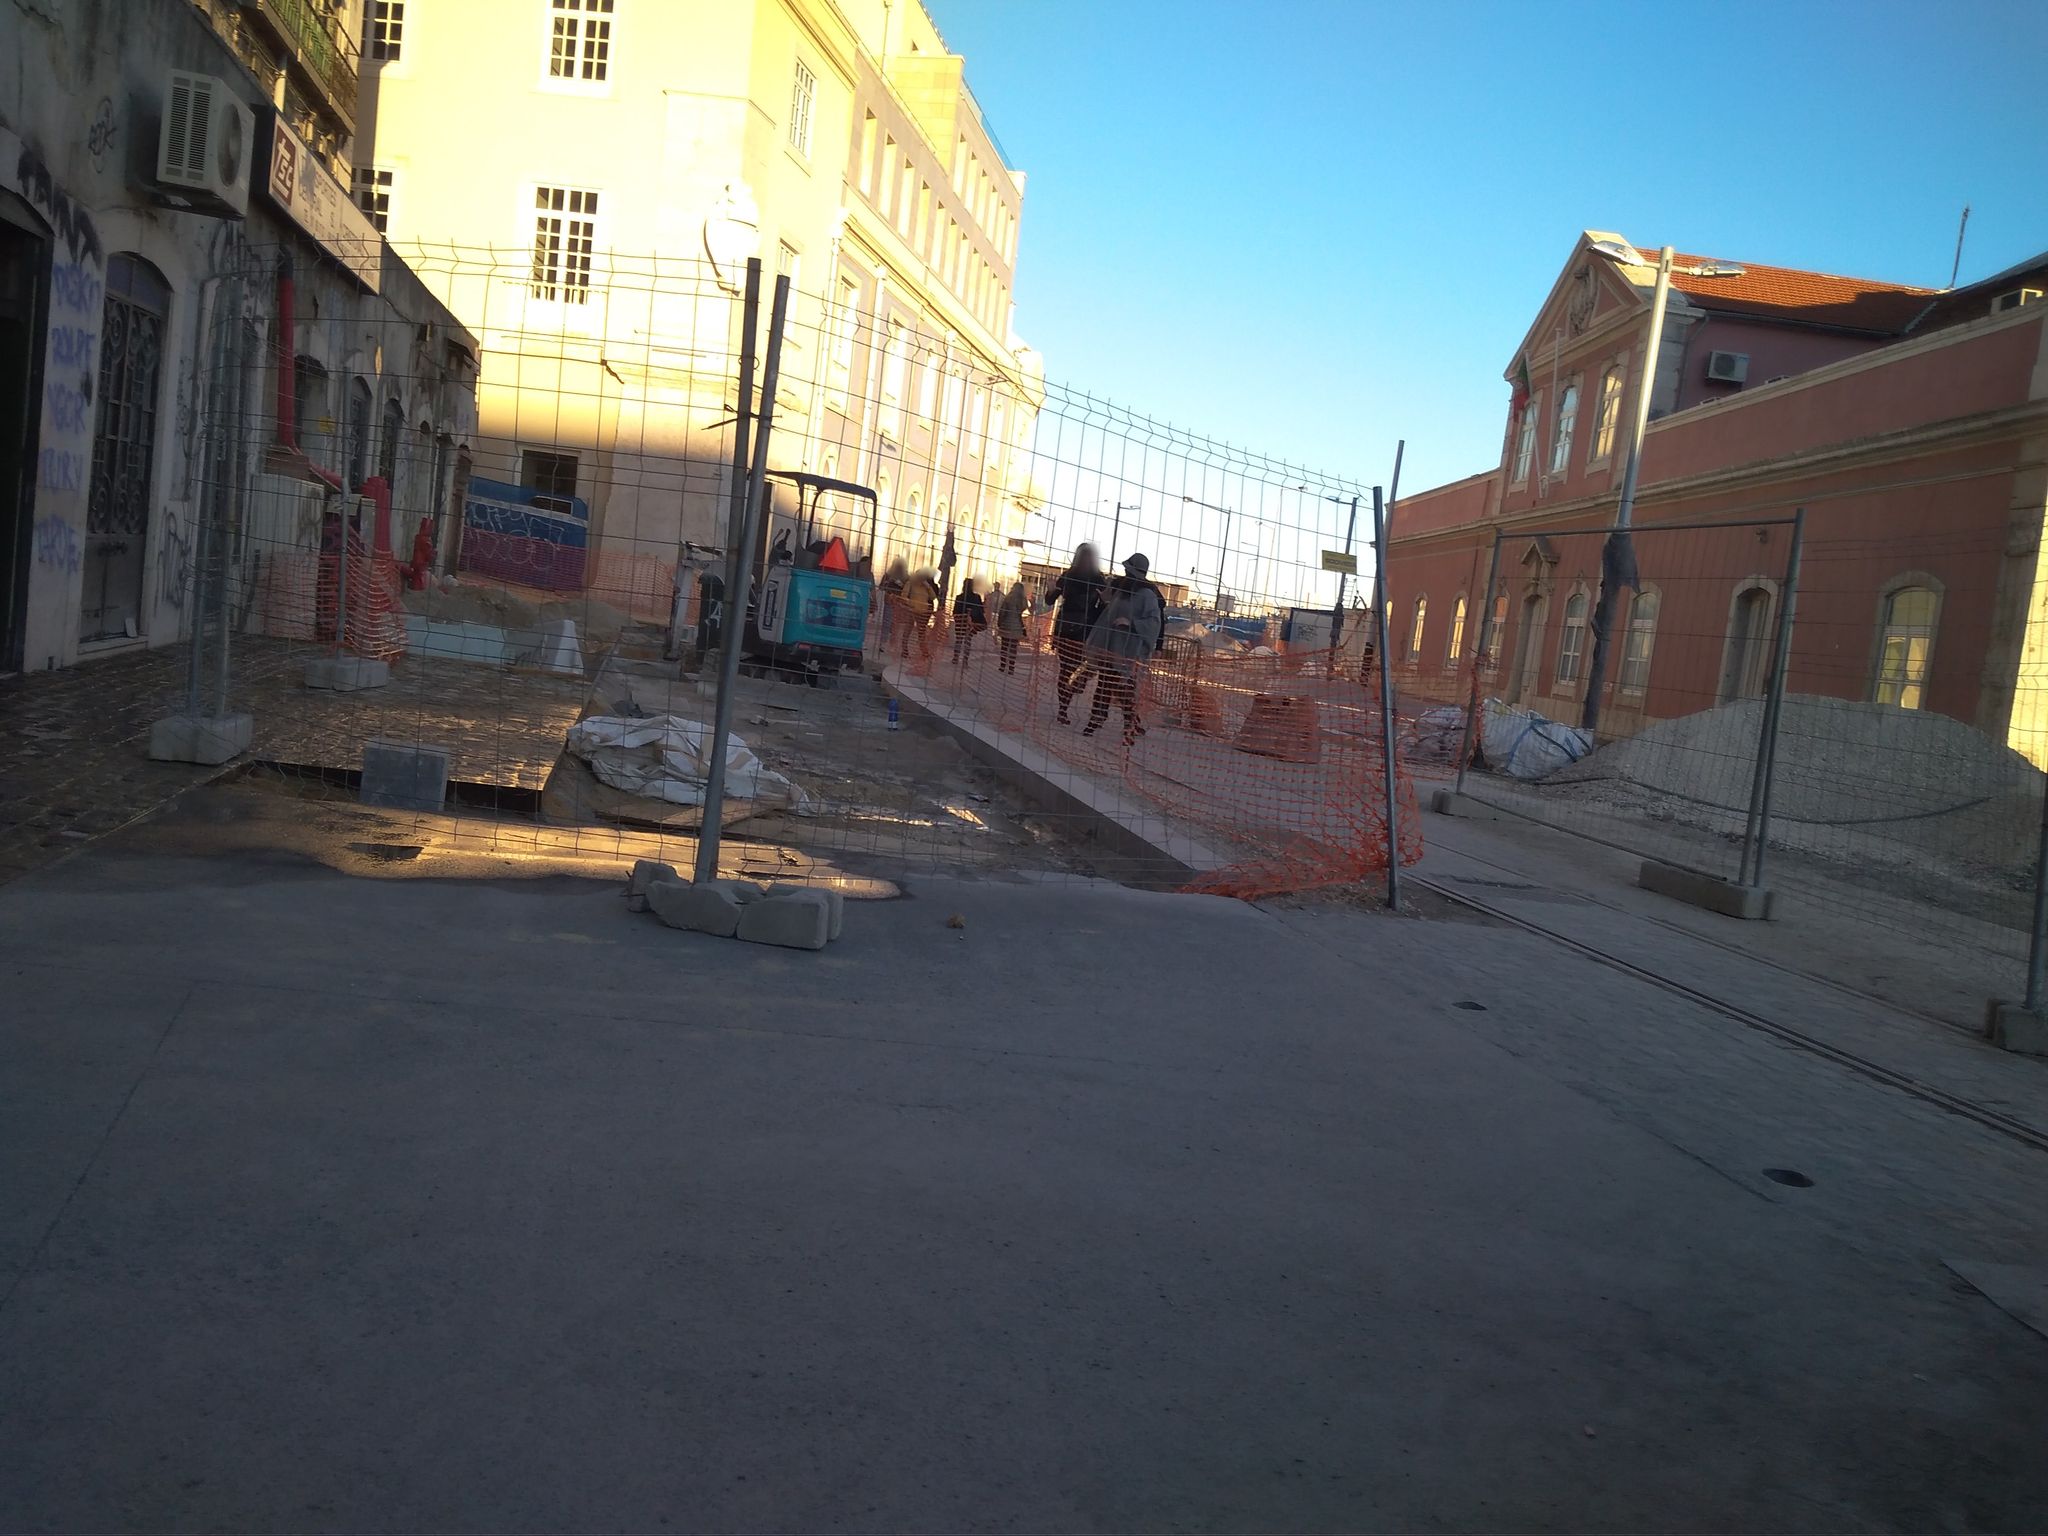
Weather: clear
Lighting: day
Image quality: good
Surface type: walking surface
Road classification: steps, footway, residential
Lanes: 2
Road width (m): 1.0
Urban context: urban centre
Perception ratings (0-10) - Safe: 1.1, Lively: 4.5, Beautiful: 2.86, Boring: 3.63, Depressing: 5.18, Wealthy: 1.92